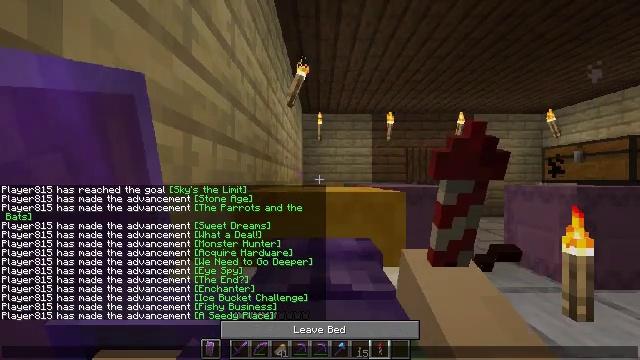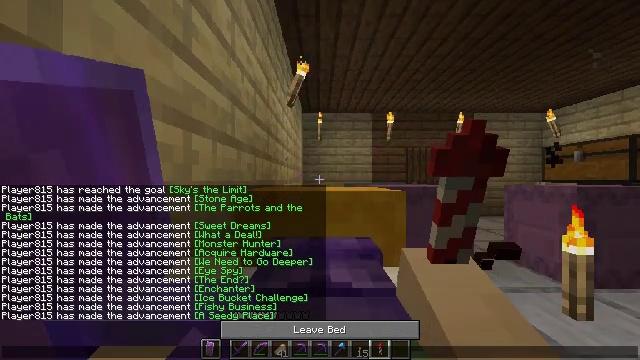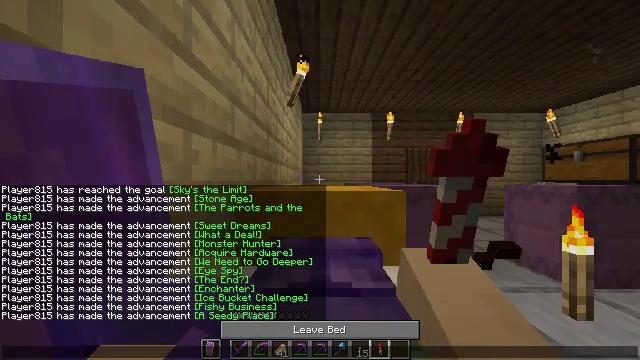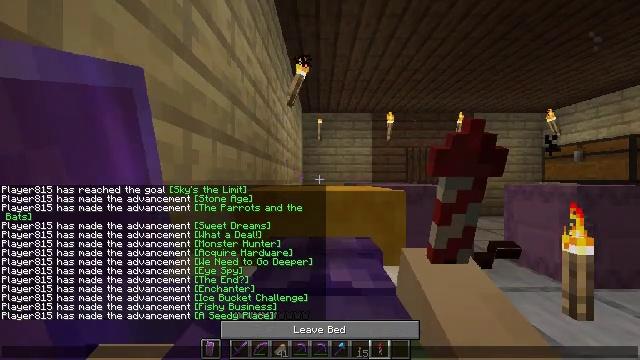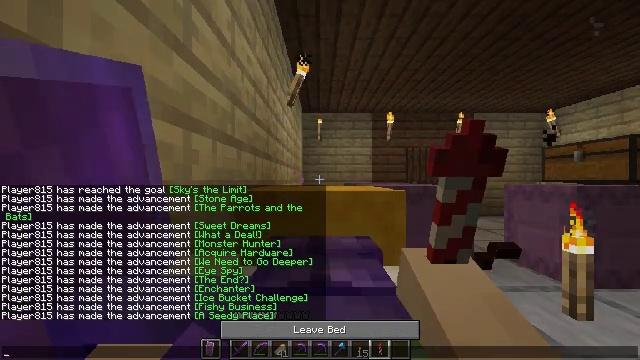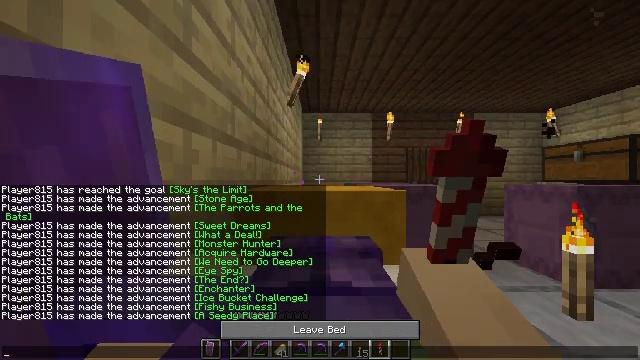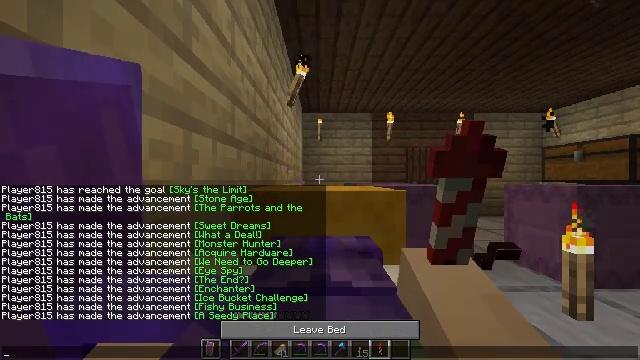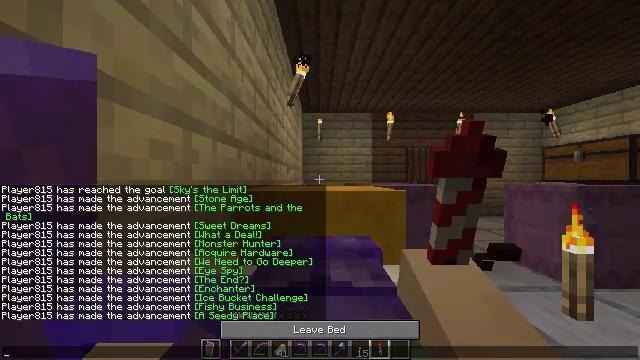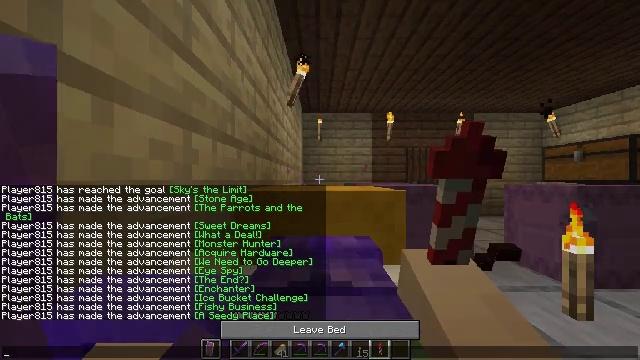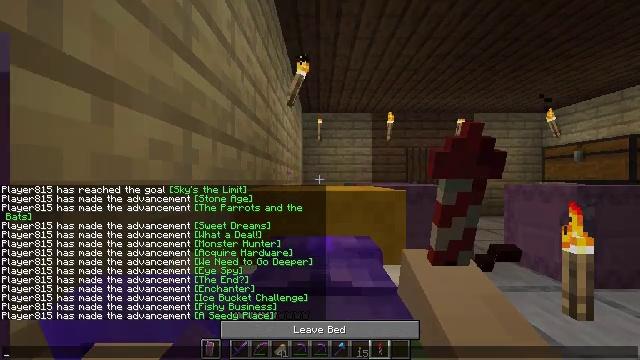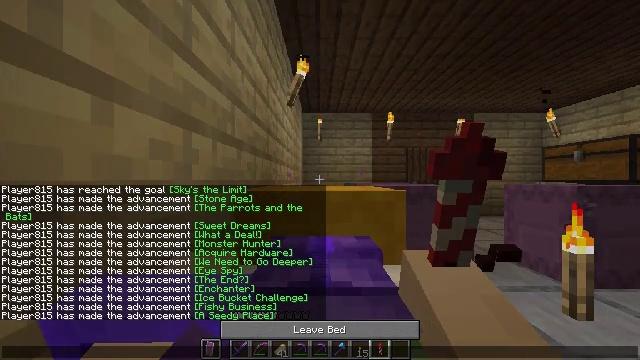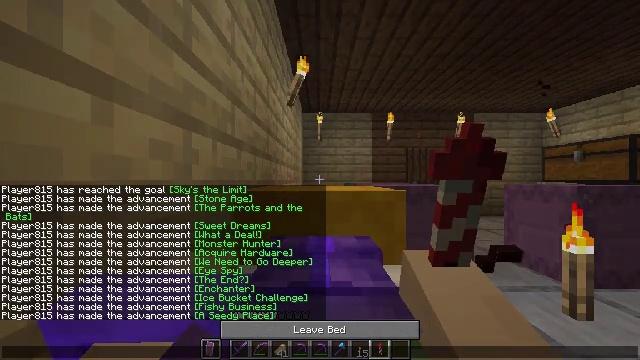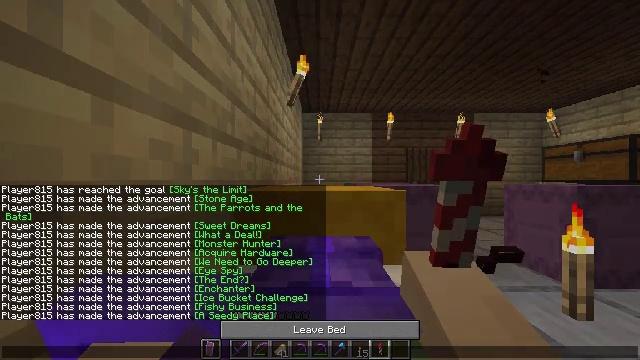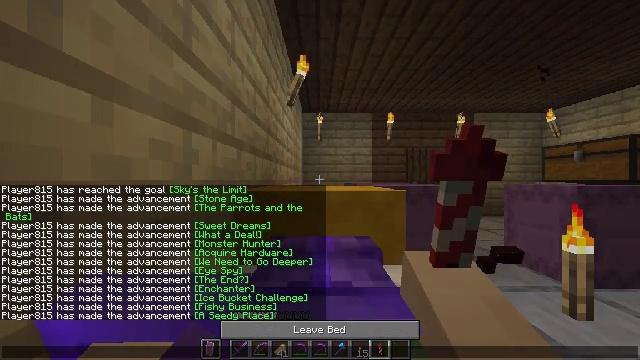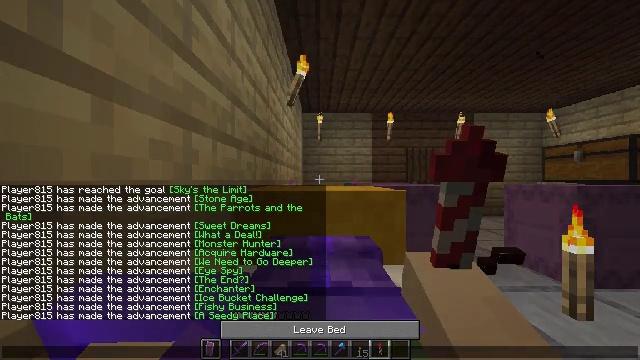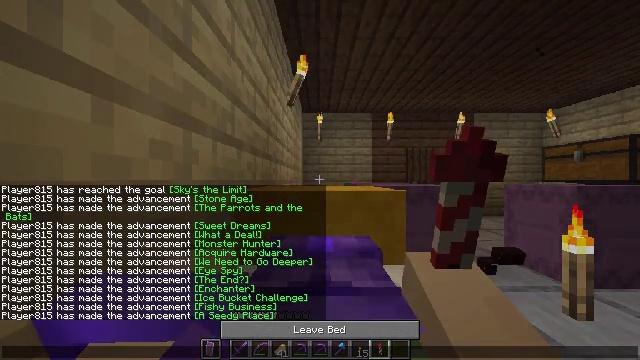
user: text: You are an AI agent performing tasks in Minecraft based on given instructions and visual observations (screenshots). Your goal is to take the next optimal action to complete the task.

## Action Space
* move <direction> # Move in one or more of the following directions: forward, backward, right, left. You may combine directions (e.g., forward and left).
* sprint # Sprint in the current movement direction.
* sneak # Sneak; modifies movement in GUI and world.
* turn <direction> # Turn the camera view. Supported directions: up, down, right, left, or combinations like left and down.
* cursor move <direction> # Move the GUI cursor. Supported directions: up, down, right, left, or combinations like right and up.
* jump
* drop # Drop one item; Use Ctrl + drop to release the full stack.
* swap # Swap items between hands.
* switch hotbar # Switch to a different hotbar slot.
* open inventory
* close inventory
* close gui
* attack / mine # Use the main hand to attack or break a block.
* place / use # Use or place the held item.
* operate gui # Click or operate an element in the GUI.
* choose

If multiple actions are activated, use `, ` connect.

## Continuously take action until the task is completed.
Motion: motion action
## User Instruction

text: Hold left click to mine the cobblestone wall.
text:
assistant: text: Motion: no_op
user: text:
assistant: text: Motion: no_op
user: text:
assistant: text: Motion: no_op
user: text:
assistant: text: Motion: no_op
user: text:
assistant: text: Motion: no_op
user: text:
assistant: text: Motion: no_op
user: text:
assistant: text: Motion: no_op
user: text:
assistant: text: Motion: no_op
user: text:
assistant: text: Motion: no_op
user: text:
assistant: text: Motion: no_op
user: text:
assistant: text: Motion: no_op
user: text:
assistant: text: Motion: no_op
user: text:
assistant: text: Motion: no_op
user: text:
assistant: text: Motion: no_op
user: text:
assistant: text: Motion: no_op
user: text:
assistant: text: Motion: no_op
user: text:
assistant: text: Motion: no_op
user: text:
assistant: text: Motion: no_op
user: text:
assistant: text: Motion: no_op
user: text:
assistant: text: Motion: no_op
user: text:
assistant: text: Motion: no_op
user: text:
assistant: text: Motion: no_op
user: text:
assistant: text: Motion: no_op
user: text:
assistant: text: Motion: no_op
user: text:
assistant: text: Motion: no_op
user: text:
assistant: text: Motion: no_op
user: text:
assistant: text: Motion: no_op
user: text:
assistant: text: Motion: no_op
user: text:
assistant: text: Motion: no_op
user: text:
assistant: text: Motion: no_op